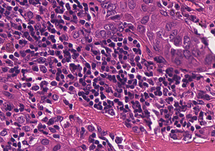
Tumor epithelial tissue: yes
Tumor-associated stroma tissue: yes
Normal tissue: no